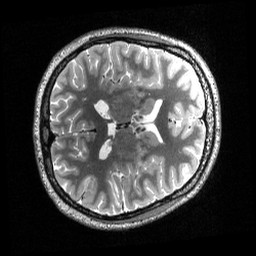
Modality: T2w
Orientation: axial
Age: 19
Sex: female
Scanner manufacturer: siemens
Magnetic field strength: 3 T
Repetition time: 3.2 s
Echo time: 0.571 s